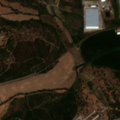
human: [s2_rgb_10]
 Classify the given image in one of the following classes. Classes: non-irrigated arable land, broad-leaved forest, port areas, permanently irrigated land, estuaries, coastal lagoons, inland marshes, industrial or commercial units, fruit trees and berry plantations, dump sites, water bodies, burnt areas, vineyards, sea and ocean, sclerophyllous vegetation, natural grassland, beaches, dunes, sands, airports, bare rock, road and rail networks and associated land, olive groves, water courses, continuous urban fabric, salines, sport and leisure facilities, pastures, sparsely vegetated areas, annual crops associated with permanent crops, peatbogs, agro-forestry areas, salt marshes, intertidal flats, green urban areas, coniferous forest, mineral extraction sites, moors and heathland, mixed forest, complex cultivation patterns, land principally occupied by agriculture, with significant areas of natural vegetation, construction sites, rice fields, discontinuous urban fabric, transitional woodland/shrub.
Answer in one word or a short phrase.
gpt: industrial or commercial units, non-irrigated arable land, complex cultivation patterns, broad-leaved forest, mixed forest